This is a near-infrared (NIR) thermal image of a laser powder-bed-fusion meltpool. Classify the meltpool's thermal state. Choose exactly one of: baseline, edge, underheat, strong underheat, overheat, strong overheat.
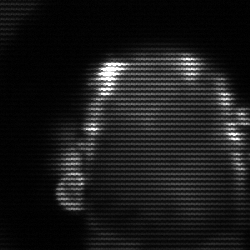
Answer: baseline